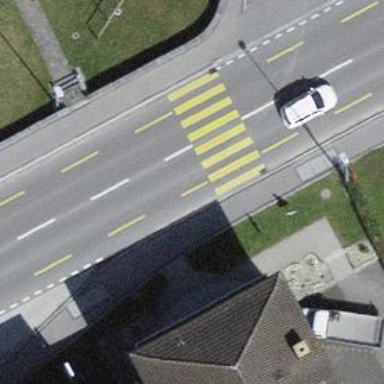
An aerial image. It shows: Pedestrian crossing with zebra markings on the footway.